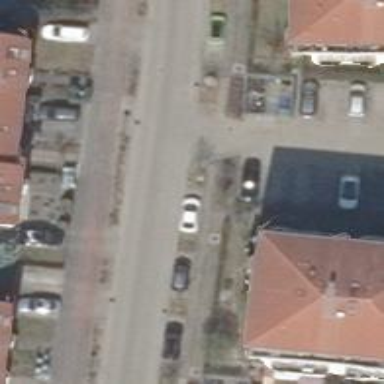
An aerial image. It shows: Parking aisle designated as service road.